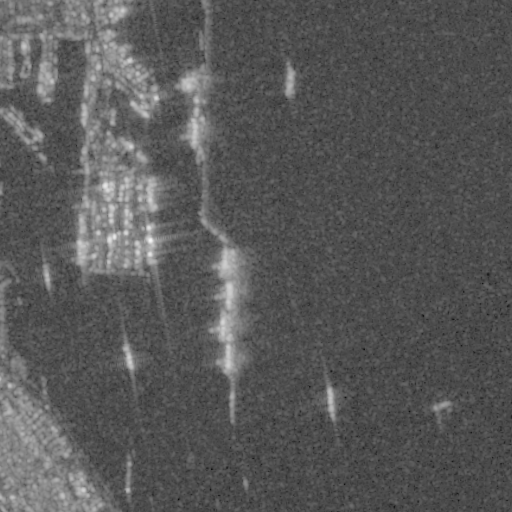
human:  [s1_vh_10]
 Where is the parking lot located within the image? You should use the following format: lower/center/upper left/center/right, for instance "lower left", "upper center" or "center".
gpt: The parking lot is located in the left of the image.
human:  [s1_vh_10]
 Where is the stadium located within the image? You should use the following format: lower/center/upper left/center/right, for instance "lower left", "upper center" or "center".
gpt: The stadium is located in the lower left of the image.
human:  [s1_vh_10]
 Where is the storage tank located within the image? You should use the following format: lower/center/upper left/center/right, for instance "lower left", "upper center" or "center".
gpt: The storage tank is located in the lower left of the image.
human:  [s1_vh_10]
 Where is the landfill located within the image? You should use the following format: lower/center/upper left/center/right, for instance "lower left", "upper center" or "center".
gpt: There is no landfill in the image.

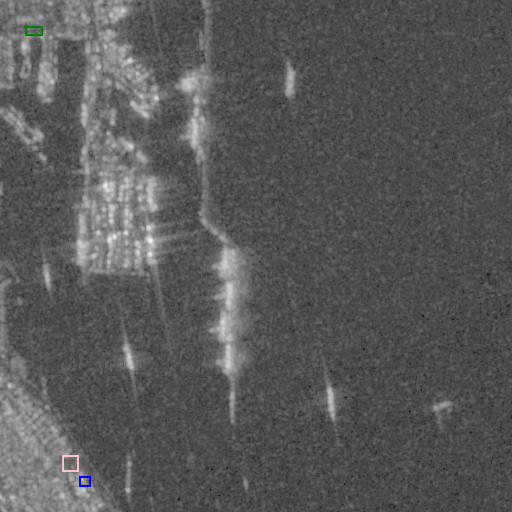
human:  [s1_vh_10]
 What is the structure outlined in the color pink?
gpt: The structure outlined in pink is a park.
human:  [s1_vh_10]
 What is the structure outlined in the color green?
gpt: The structure outlined in green is a parking lot.
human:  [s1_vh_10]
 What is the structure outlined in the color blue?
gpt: The structure outlined in blue is a stadium.
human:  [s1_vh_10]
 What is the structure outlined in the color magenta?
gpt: There is no magenta outline.